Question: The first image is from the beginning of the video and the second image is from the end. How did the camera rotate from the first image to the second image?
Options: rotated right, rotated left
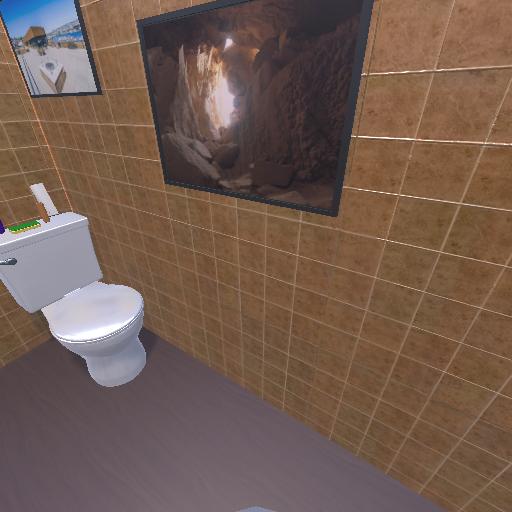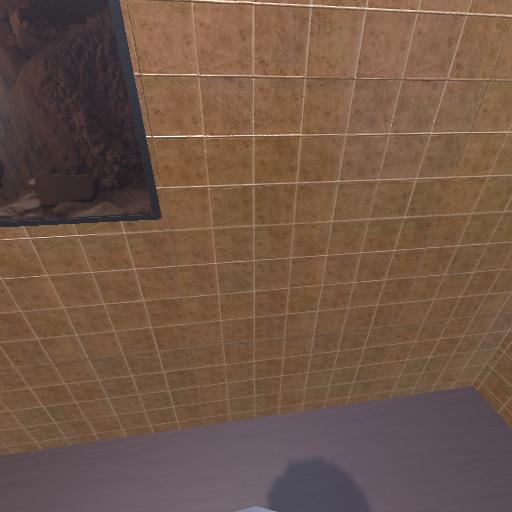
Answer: rotated right